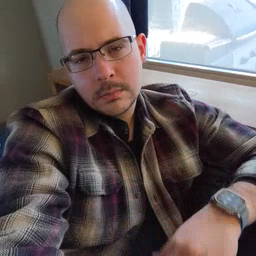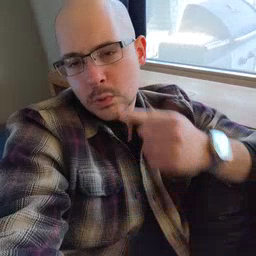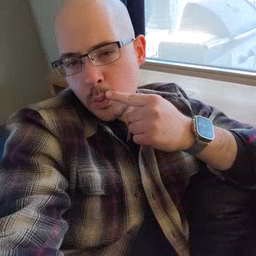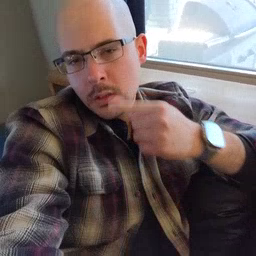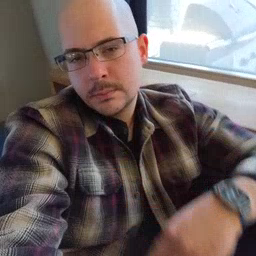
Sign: tooth